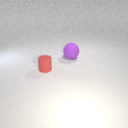
large purple rubber sphere to the right of small red rubber cylinder